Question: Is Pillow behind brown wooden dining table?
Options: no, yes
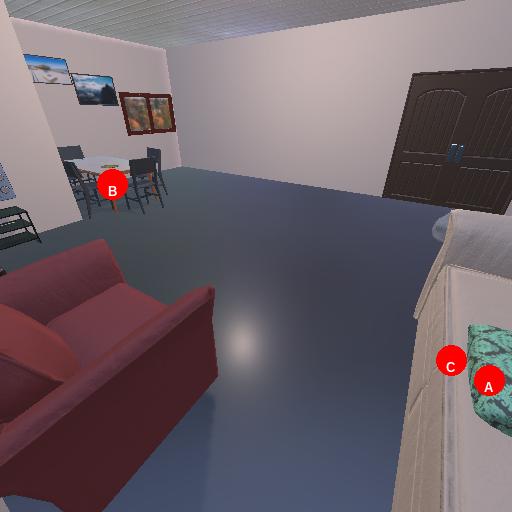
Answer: no